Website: home-depot
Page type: billing-address
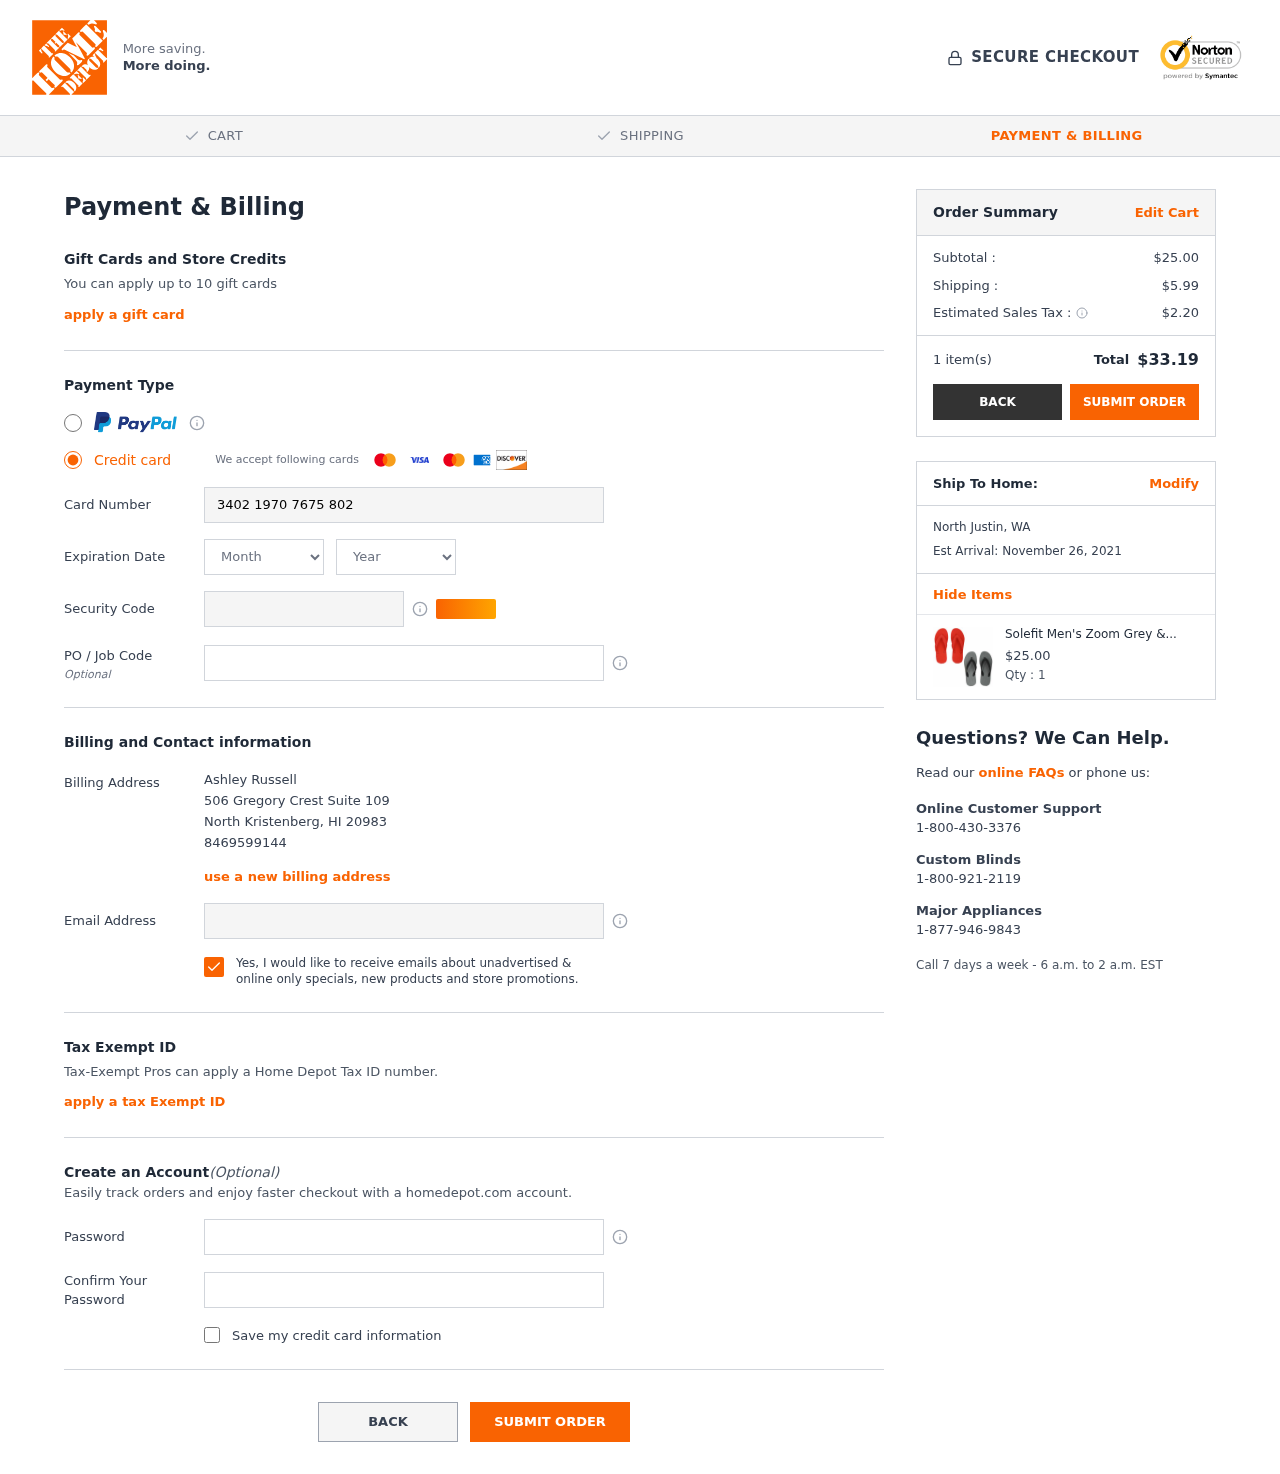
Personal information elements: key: PII_CARD_CVV
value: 7849
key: PII_CARD_EXPIRY_MONTH
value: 07
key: PII_CARD_EXPIRY_YEAR
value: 30
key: PII_CARD_NUMBER
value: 3402 1970 7675 802
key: PII_CITY
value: North Kristenberg
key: PII_CITY2
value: North Justin
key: PII_EMAIL
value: ashley_russell@hotmail.com
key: PII_FULLNAME
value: Ashley Russell
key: PII_JOB_CODE
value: PRJ-4947-40
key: PII_PHONE
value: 8469599144
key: PII_POSTCODE
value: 20983
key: PII_STATE_ABBR
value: HI
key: PII_STATE_ABBR2
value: WA
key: PII_STREET
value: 506 Gregory Crest Suite 109
Product elements: key: PRODUCT1_NAME
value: Solefit Men's Zoom Grey & Red Flip-Flops Pack of 2-7 UK (41 EU) (SLFT-0102-0106)
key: PRODUCT1_PRICE
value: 25
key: PRODUCT1_QUANTITY
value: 1
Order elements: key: ORDER_SUBTOTAL
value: $25.00
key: ORDER_SHIPPING_COST
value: $5.99
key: ORDER_TAX
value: $2.20
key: ORDER_NUM_ITEMS
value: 1 item(s)
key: ORDER_TOTAL
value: $33.19
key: ORDER_DELIVERY_DATE
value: Est Arrival: November 26, 2021